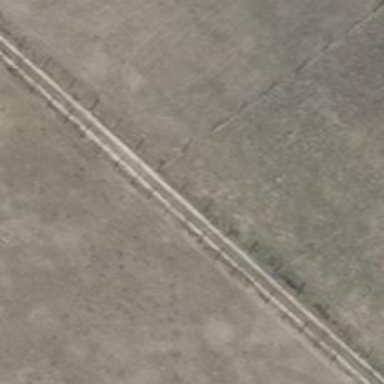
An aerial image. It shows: Impassable grass path with grade5 tracktype.